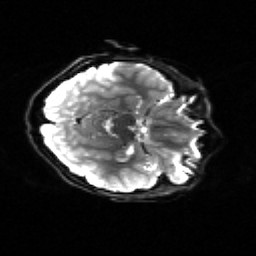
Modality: sbref
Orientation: axial
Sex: male
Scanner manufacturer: siemens
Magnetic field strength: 3 T
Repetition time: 5 s
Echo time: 0.071 s